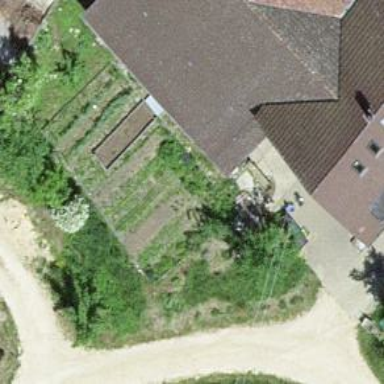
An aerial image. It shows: Farm shop.